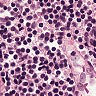
Metastatic tissue present: no